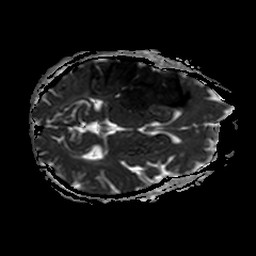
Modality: ADC
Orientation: axial
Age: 73
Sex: male
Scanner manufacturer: philips
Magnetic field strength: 3 T
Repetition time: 3.467 s
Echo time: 0.076 s